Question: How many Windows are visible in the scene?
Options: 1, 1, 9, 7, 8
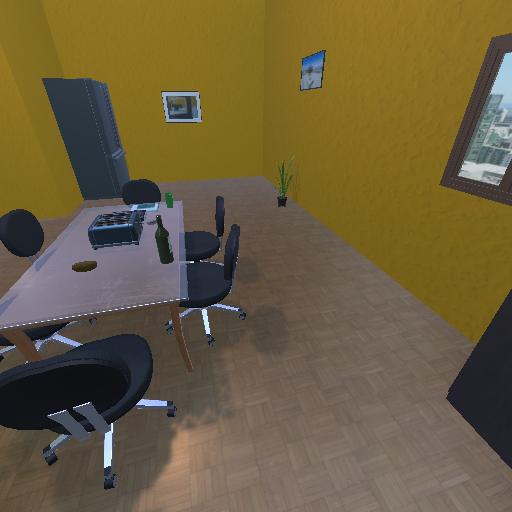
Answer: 1